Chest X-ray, AP view. Patient: 67 years old, sex M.
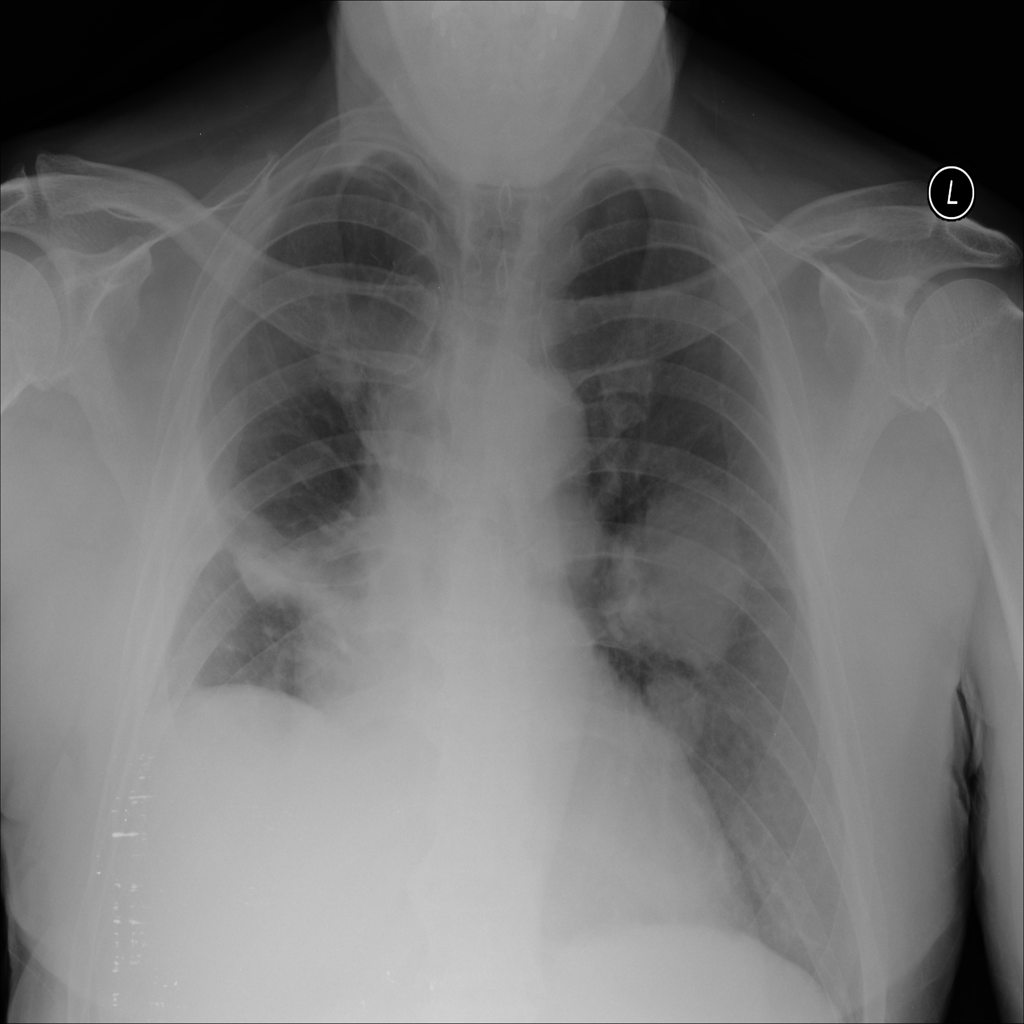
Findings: Atelectasis, Effusion, Mass